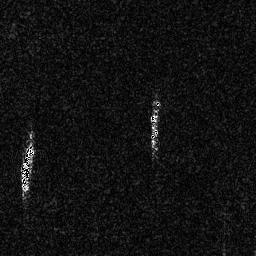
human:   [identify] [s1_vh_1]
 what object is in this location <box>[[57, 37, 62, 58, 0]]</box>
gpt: <ref>1 medium ship at the center</ref>